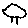
Label: bird